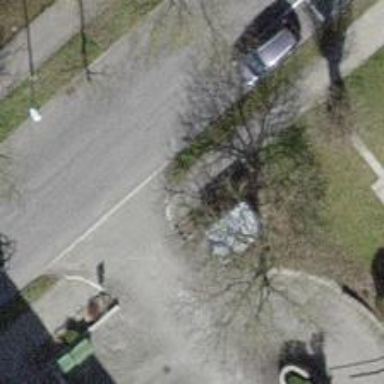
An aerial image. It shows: Sidewalk along the footway.